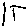
Label: line